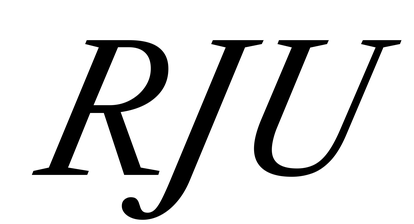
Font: LibreCaslonText-Italic_Italic